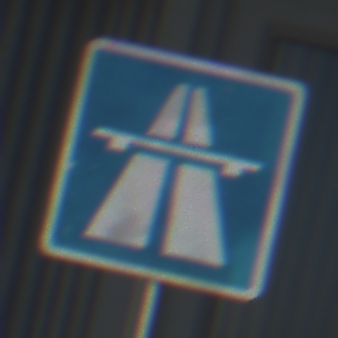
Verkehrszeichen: Autobahn
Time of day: MorningAfternoon
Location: Outdoor (Urban)
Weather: Clear
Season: NotSpecified
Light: Natural